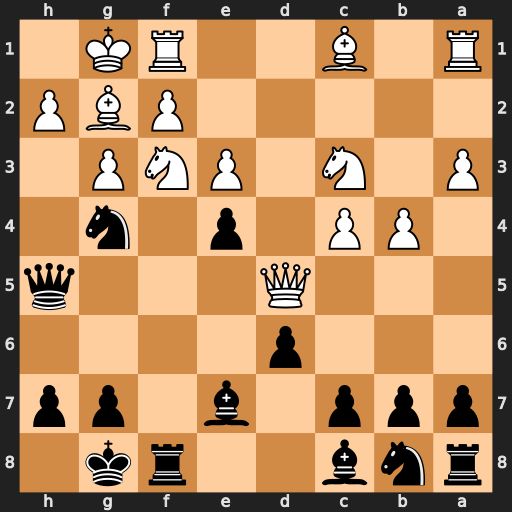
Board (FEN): rnb2rk1/ppp1b1pp/3p4/3Q3q/1PP1p1n1/P1N1PNP1/5PBP/R1B2RK1
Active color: b
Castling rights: -
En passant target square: -
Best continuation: Qxd5 Nxd5 exf3 Nxe7+ Kf7 Nxc8 fxg2